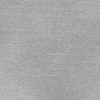
Atmospheric dust classification: dusty